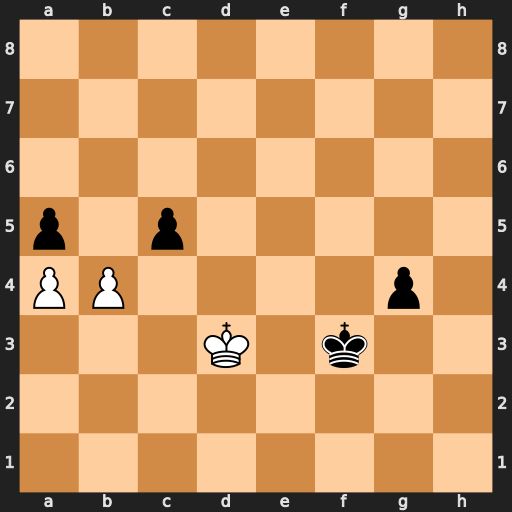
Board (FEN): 8/8/8/p1p5/PP4p1/3K1k2/8/8
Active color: w
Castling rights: -
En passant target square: -
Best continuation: bxa5 g3 a6 c4+ Kxc4 Kf4 a7 g2 a8=Q g1=Q Qf8+